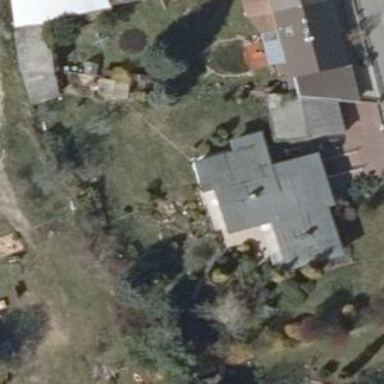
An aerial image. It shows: Simple house.